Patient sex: M
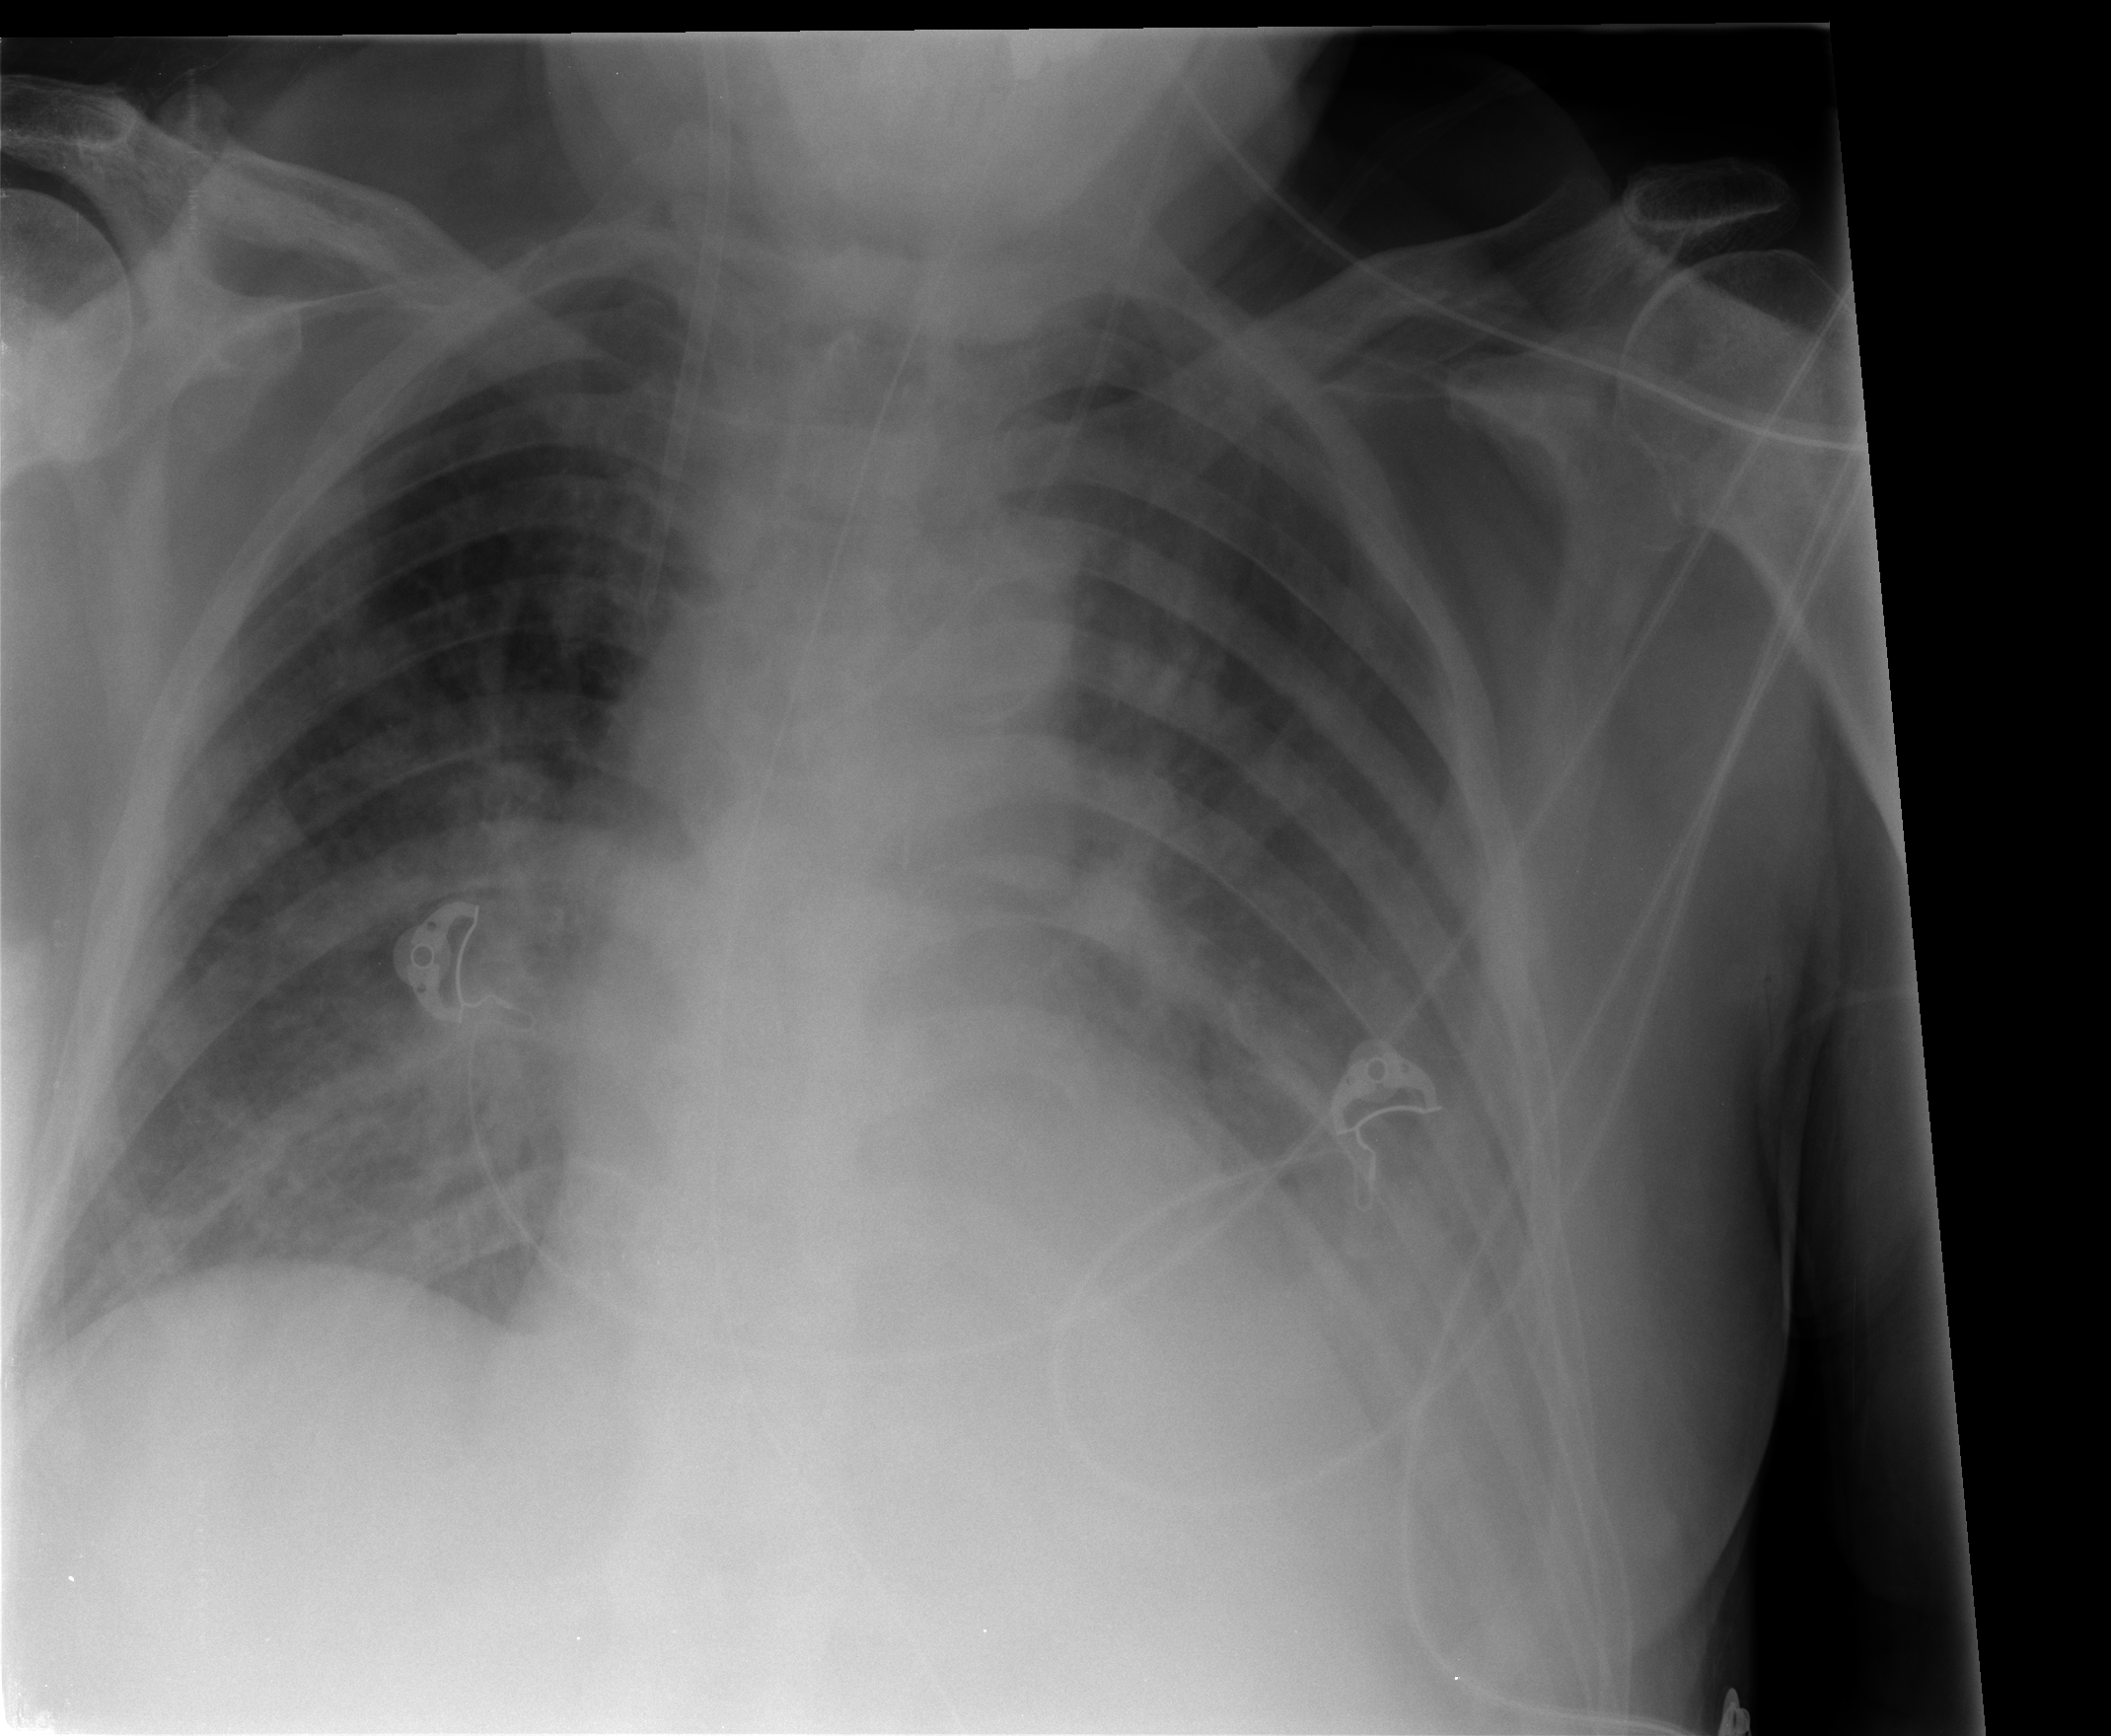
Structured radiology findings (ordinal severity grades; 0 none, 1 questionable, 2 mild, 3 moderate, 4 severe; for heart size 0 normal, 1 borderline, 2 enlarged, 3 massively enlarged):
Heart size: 2
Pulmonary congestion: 2
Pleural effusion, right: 0
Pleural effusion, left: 3
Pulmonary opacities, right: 2
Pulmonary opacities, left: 1
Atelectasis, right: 2
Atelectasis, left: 2